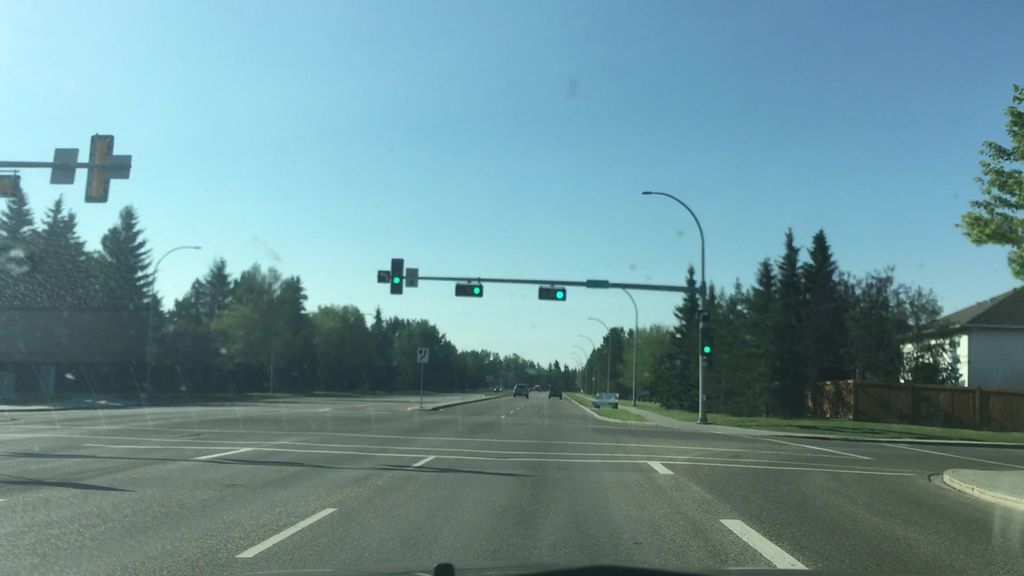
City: edmonton